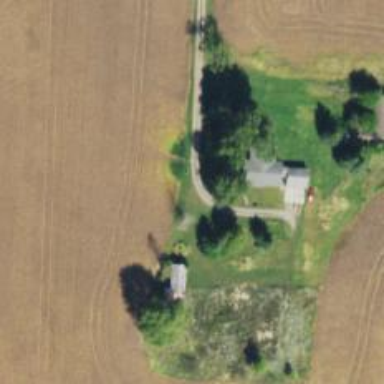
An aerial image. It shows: Driveway.